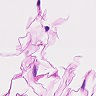
Metastatic tissue present: no